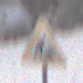
Verkehrszeichen: Arbeitsstelle
Umgebung: Outdoor, Nature
Tageszeit: MorningAfternoon
Wetter: PartlyCloudy
Licht: Natural
Jahreszeit: Winter
Kontrast: HighContrast